Question: It is required to place a number of queens so that there is a queen in each row and column. Find the number of different placements of queens that satisfy the constraint that queens cannot attack each other. Now that some queens have been placed in the existing picture, how many different combinations of placements are there for the remaining queens?
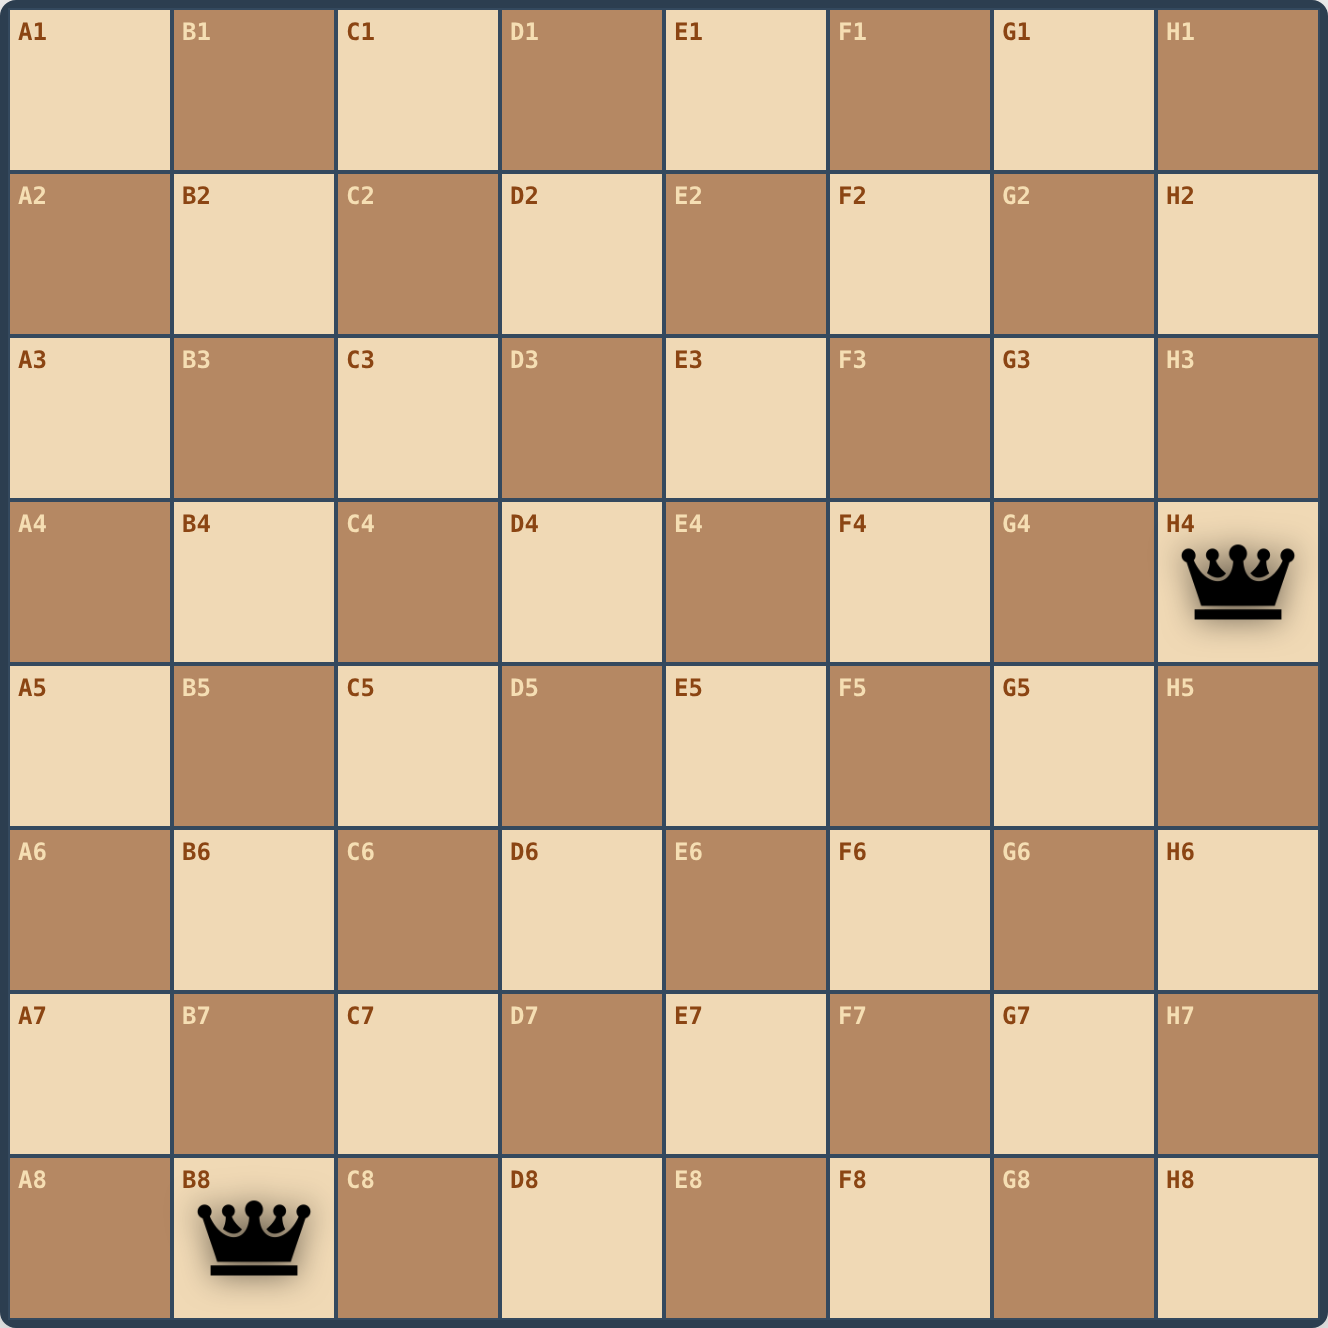
Answer: 1